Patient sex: M
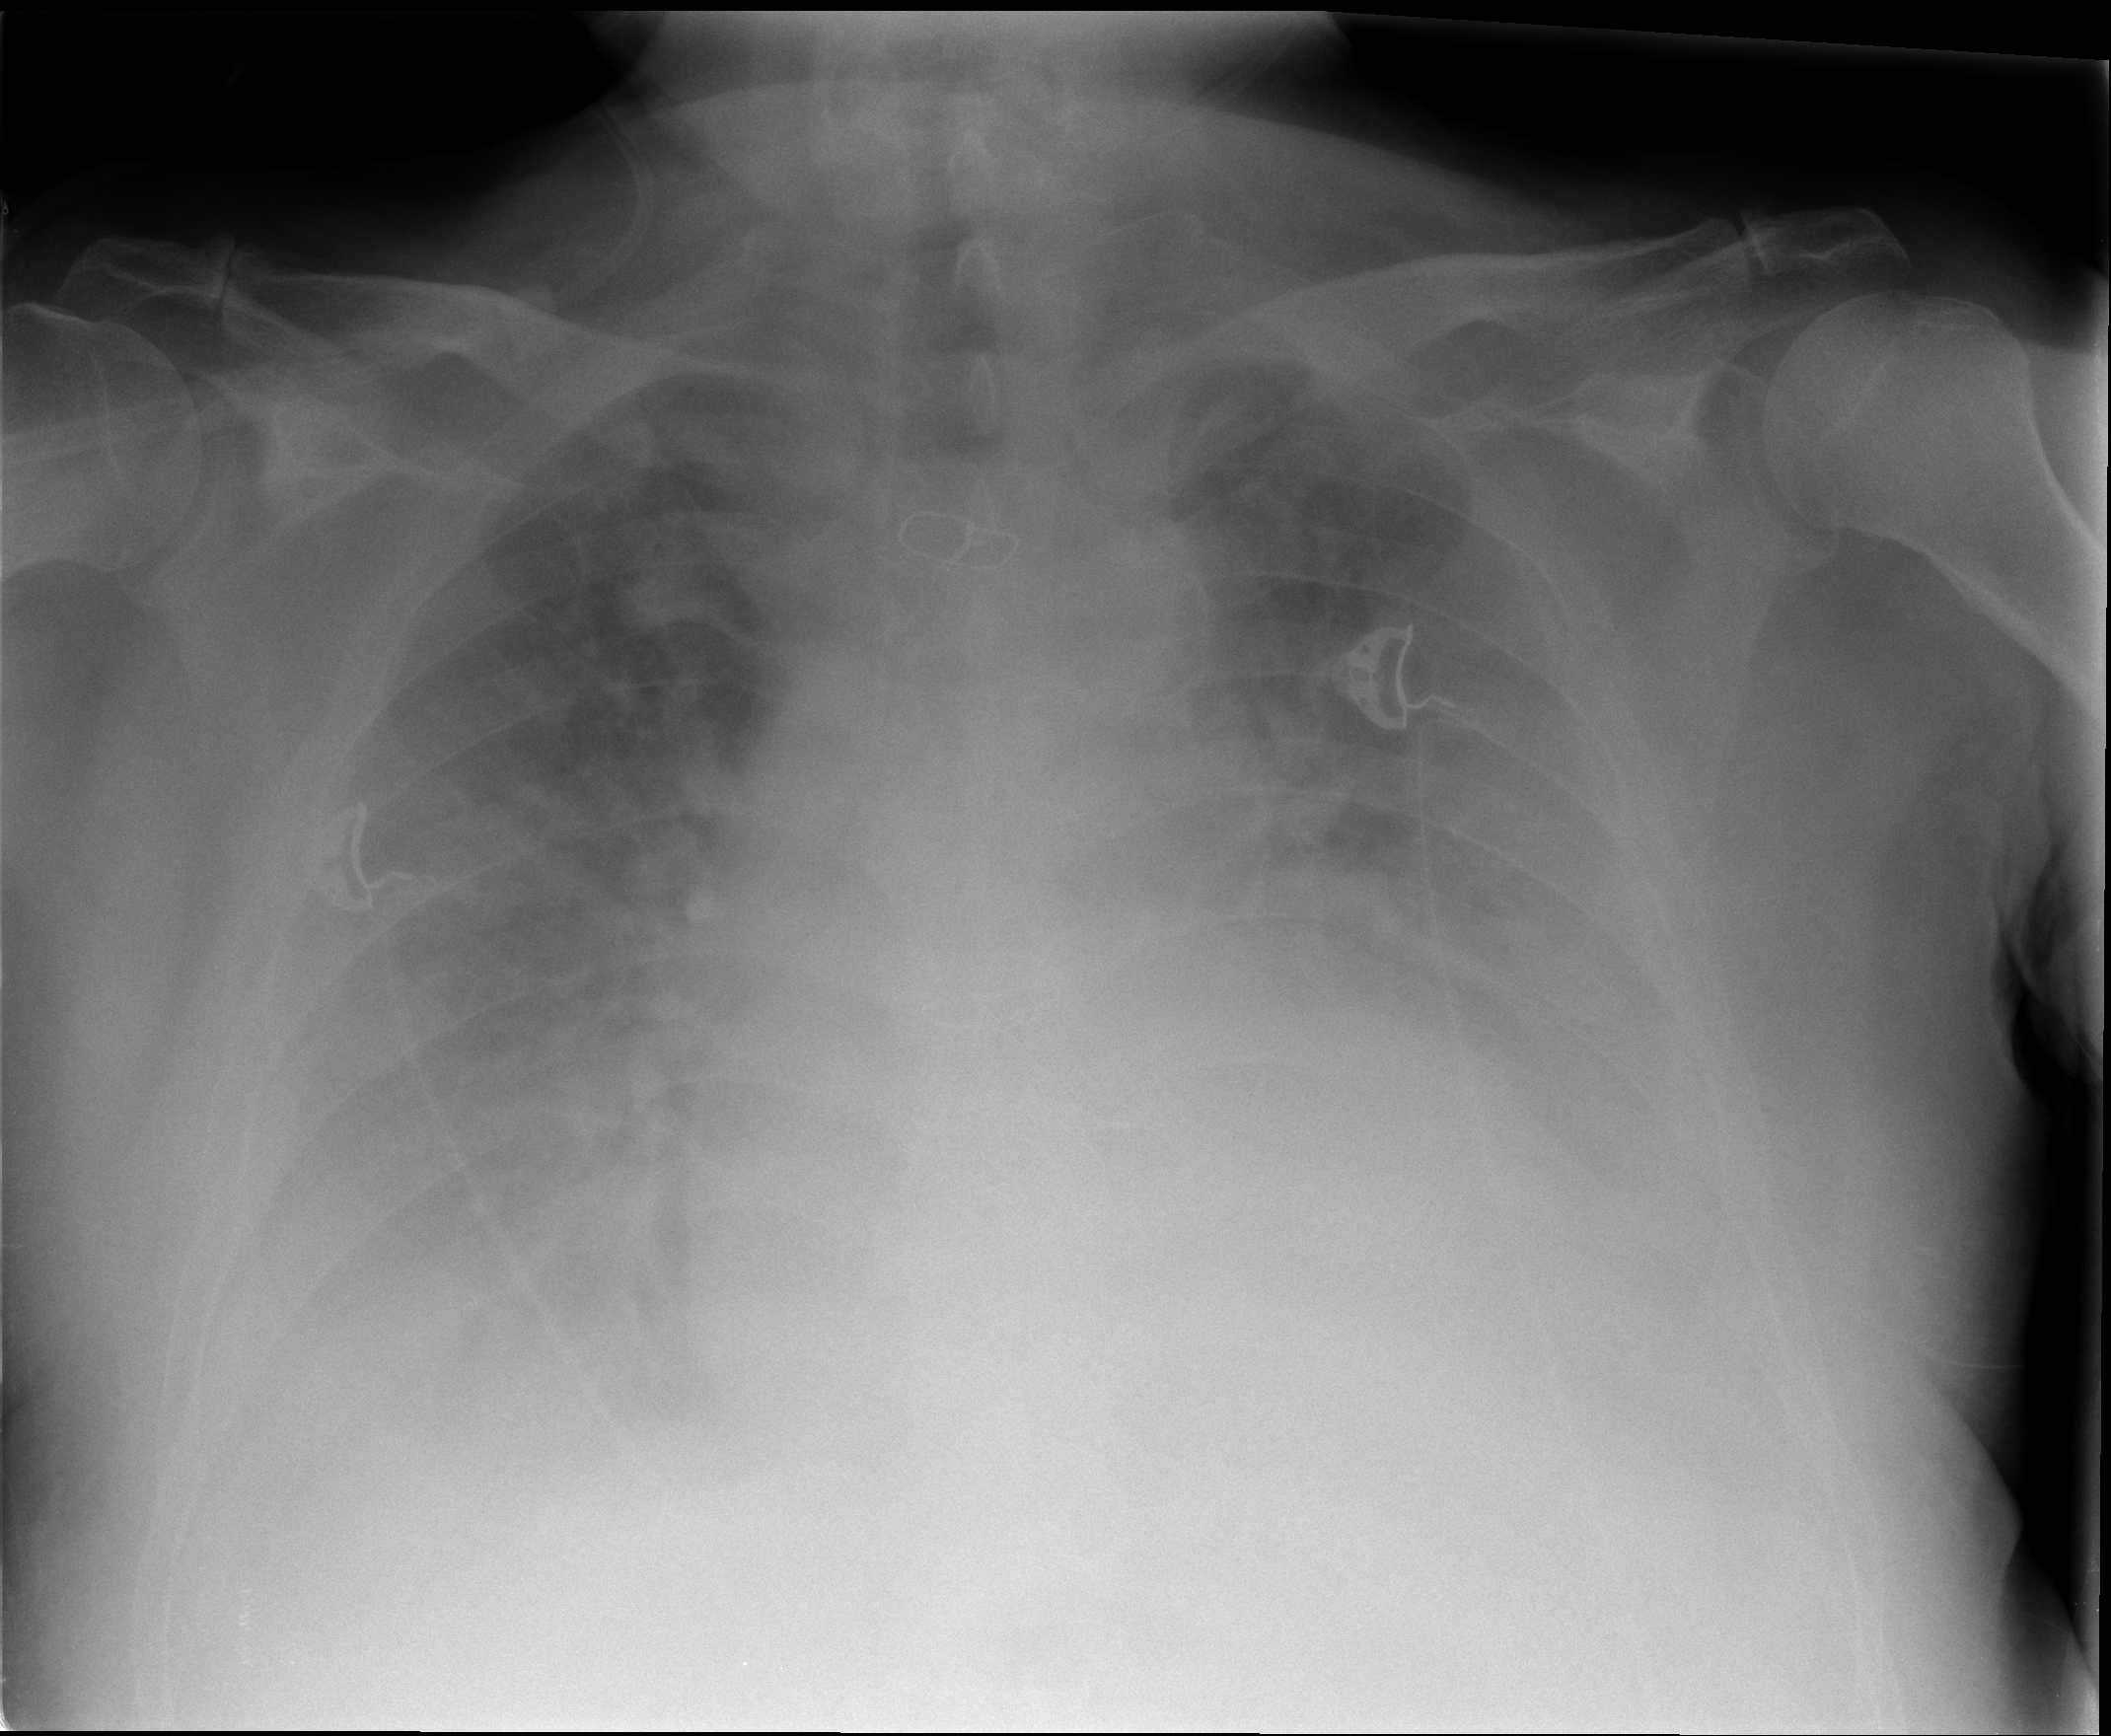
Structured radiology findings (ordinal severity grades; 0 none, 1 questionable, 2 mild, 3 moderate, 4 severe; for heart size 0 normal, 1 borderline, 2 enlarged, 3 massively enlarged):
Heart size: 2
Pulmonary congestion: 2
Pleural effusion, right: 3
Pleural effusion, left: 3
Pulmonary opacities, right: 0
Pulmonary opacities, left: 0
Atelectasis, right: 2
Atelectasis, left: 2